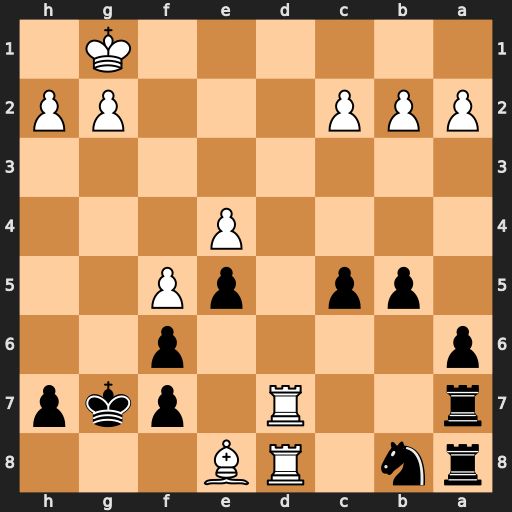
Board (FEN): rn1RB3/r2R1pkp/p4p2/1pp1pP2/4P3/8/PPP3PP/6K1
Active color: b
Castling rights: -
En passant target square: -
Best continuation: Nxd7 Rxa8 Rxa8